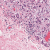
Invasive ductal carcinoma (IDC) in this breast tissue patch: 1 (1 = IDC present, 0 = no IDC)